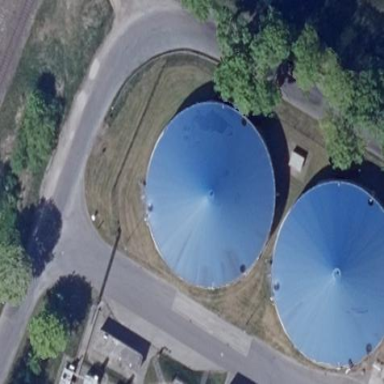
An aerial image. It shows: Storage tank that is man-made.